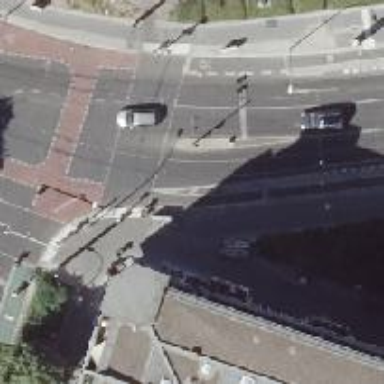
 and there is designated cycle lane on both sides of the road."